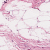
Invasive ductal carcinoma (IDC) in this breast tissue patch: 0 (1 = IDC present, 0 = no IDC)